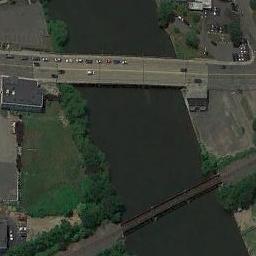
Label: bridge